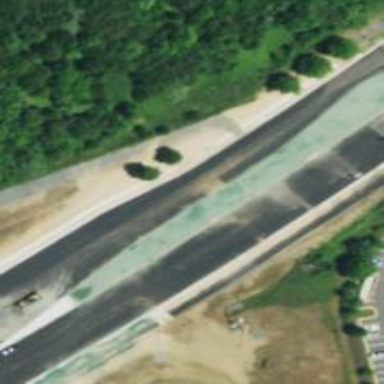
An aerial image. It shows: Secondary road with asphalt surface.